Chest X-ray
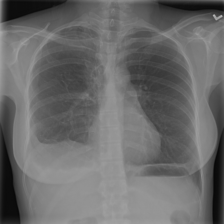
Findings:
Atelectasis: negative
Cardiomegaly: negative
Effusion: negative
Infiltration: negative
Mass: negative
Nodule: negative
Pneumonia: negative
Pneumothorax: negative
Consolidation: negative
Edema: negative
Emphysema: negative
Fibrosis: negative
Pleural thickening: negative
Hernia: negative